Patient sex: M
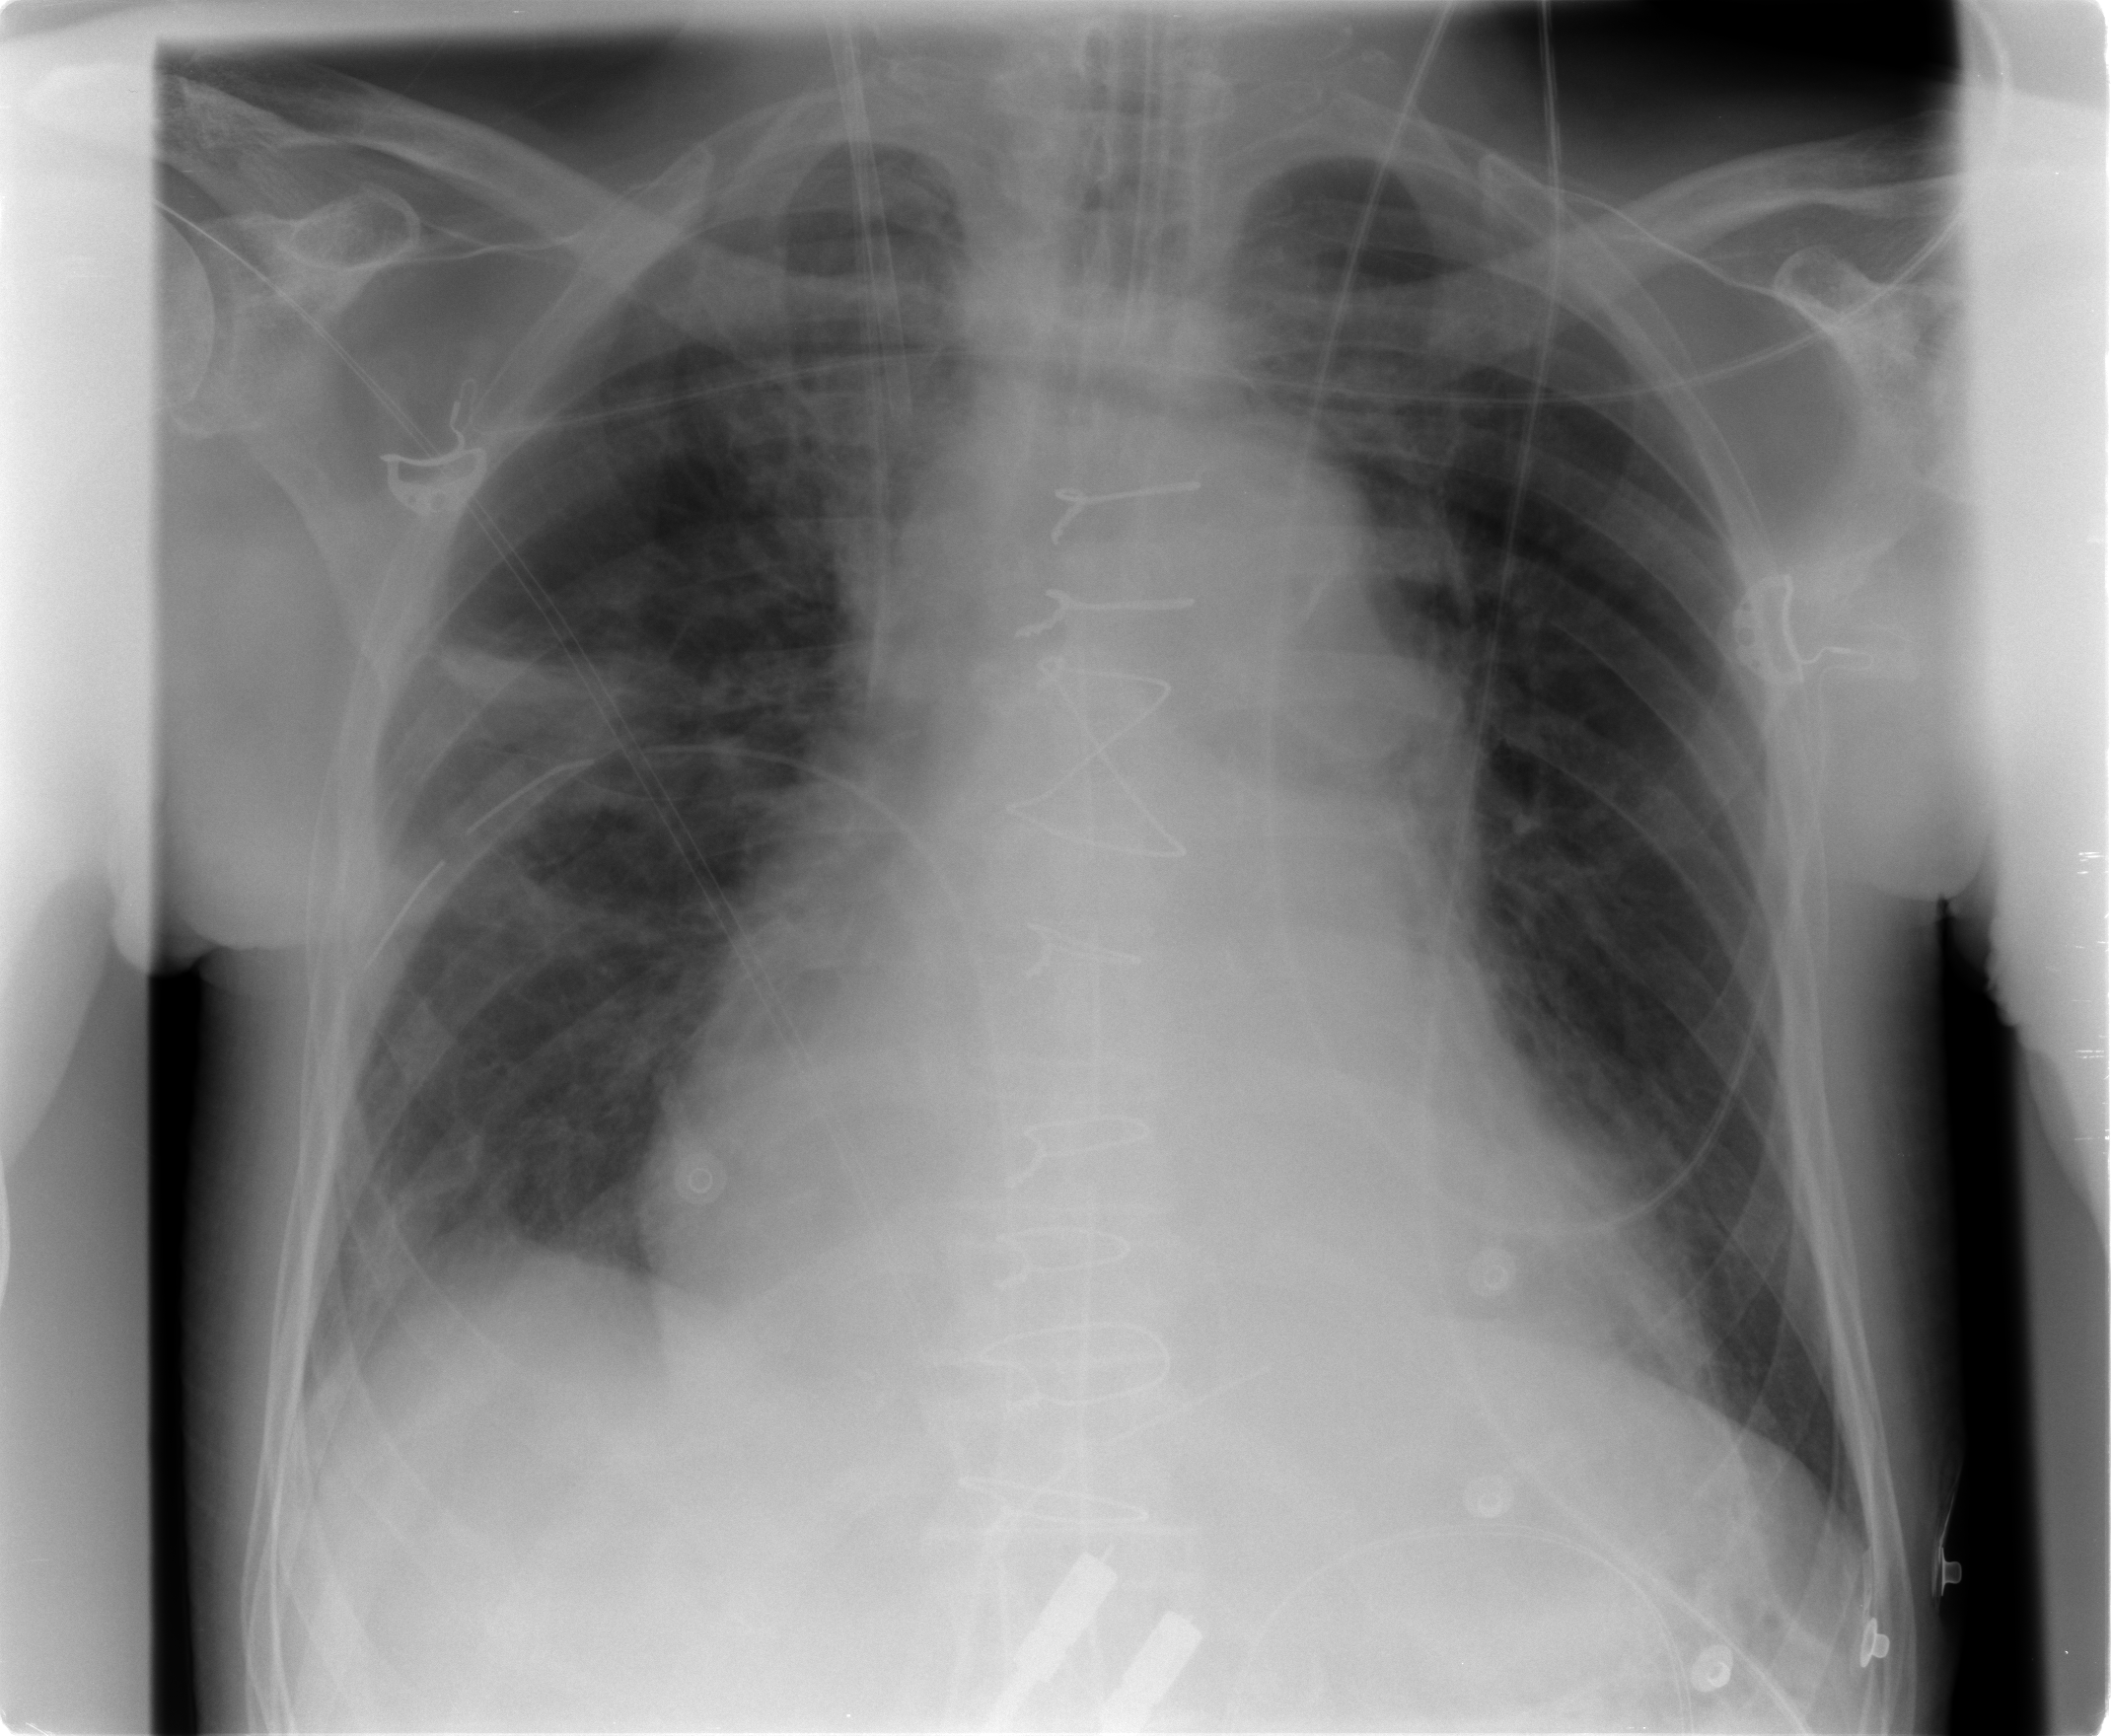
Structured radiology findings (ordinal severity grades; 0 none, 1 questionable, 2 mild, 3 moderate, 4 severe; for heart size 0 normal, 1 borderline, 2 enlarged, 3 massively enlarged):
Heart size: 3
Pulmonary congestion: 2
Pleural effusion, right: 2
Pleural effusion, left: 0
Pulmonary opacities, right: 0
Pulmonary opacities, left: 0
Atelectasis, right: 2
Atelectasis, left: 0